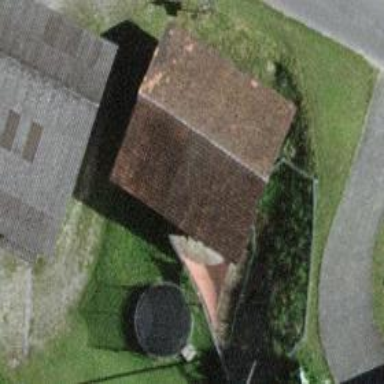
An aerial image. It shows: Rural barn.